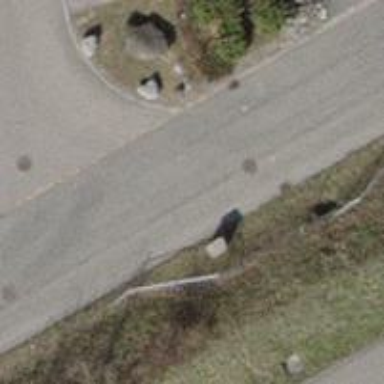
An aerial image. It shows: Street cabinet.